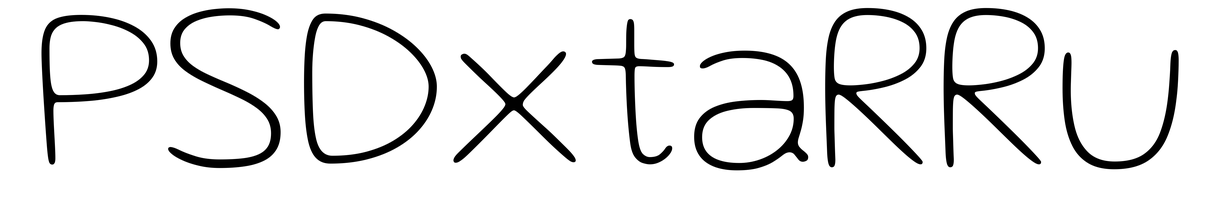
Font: Gluten_Thin